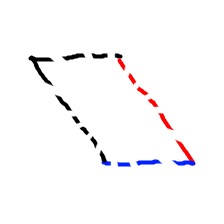
Shape: parallelogram